Question: What is the value of the measurement in the image?
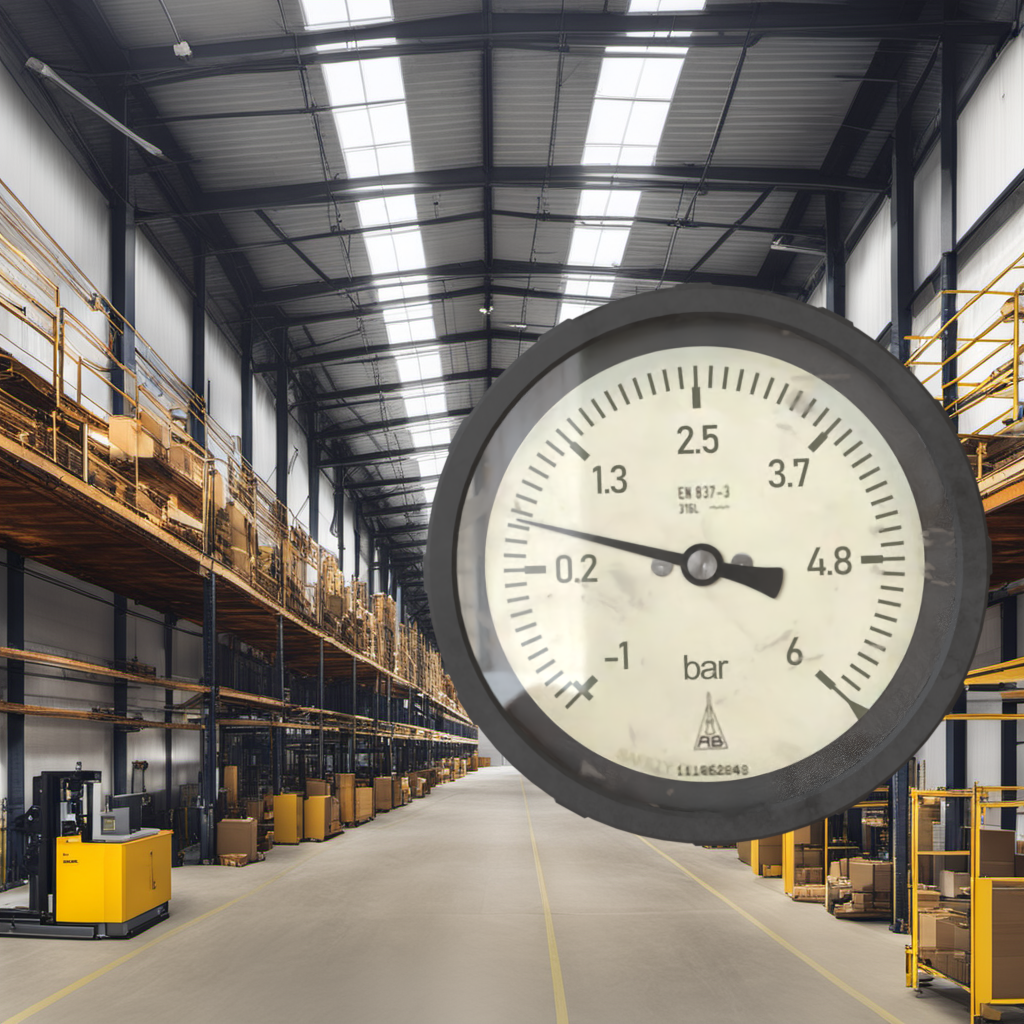
Answer: The result is 0.56
Question: What is the value range of this measurement?
Answer: The range is from -1 to 6
Question: What is the minimum and maximum value range of the measurement in the image?
Answer: The minimum value is -1 and the maximum value is 6